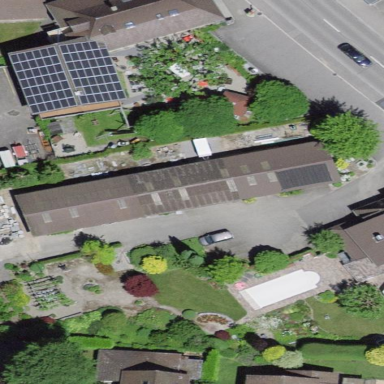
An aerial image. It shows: Garage.